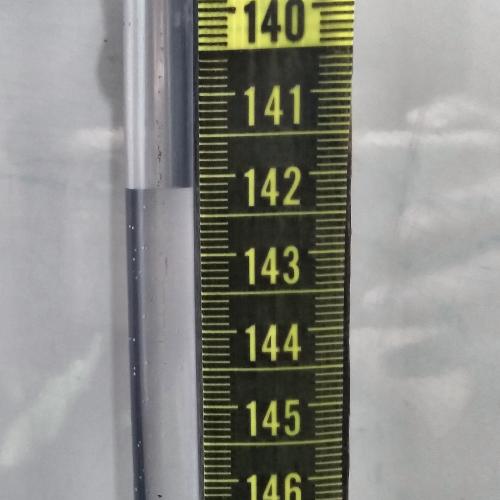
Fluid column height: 142.1 cm